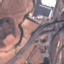
Label: Highway